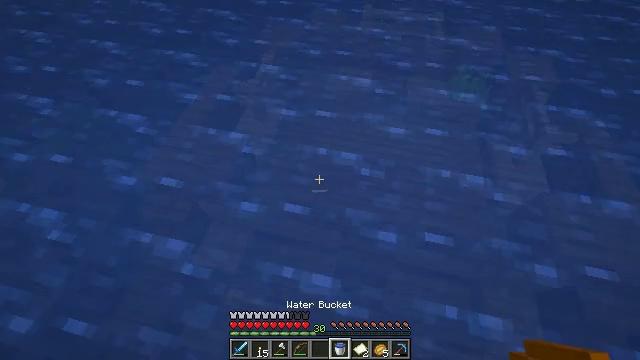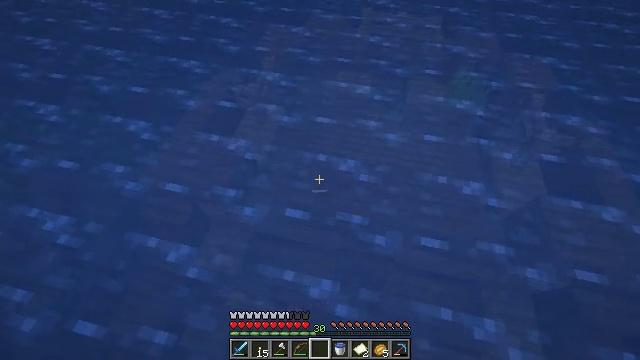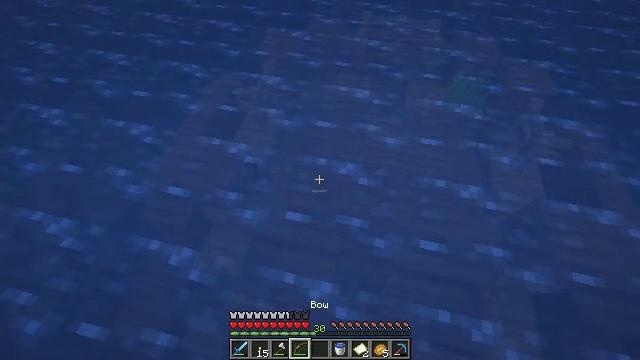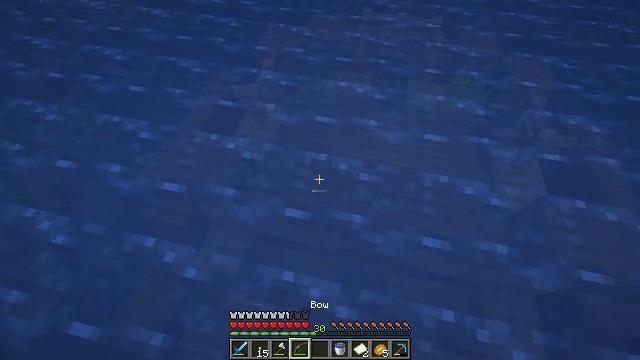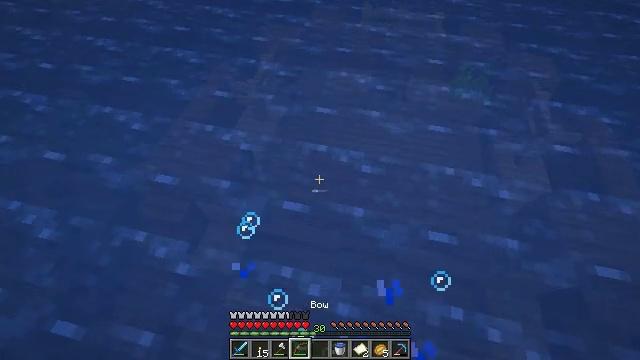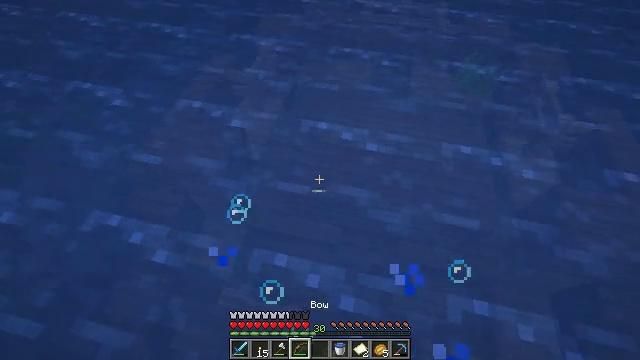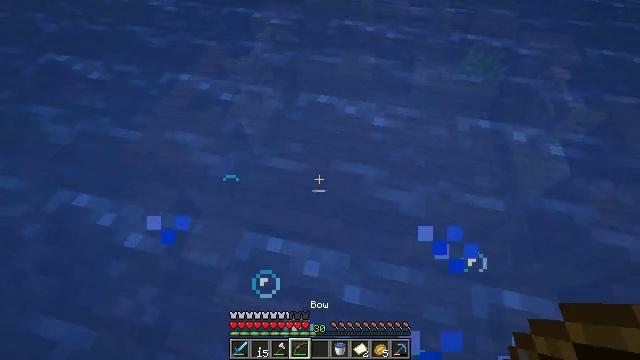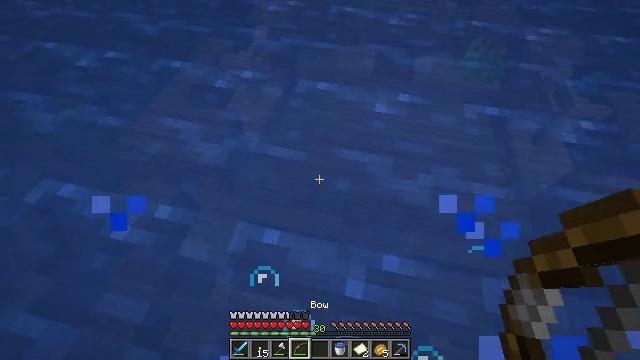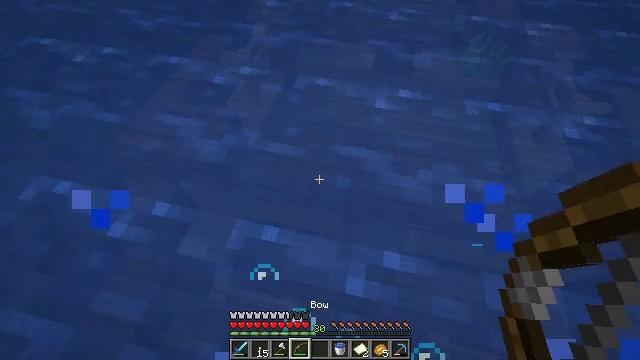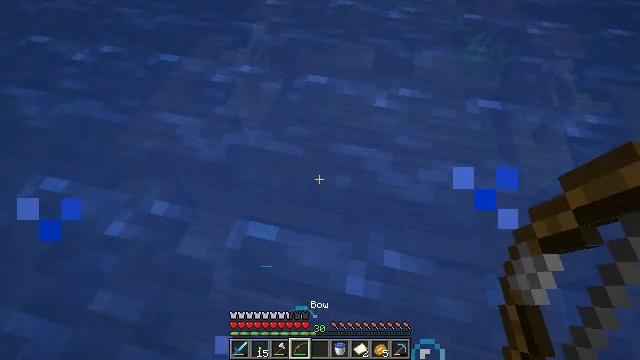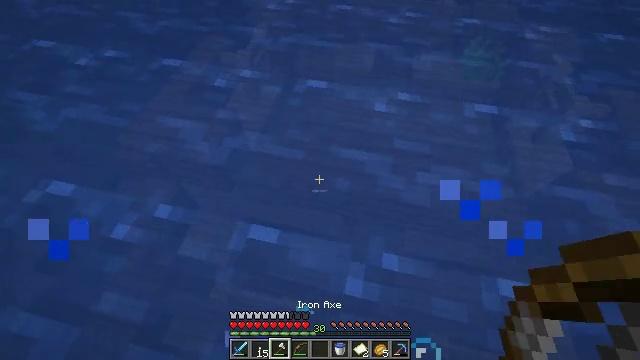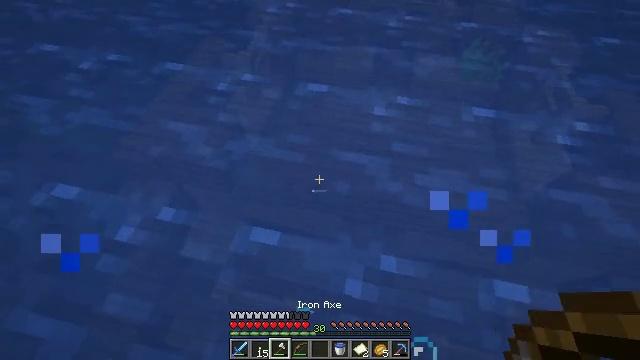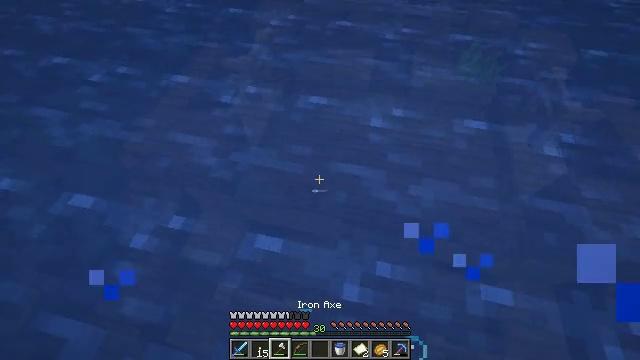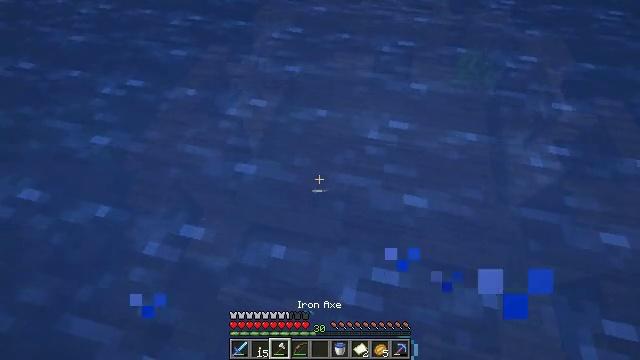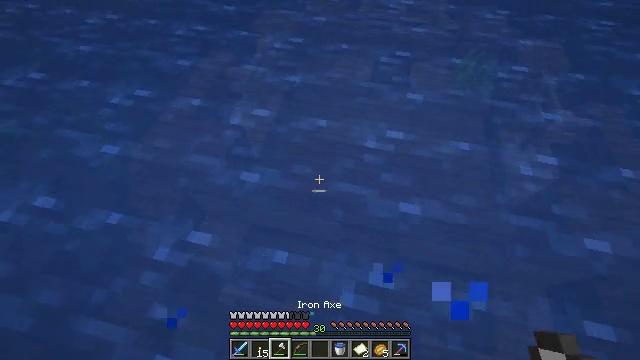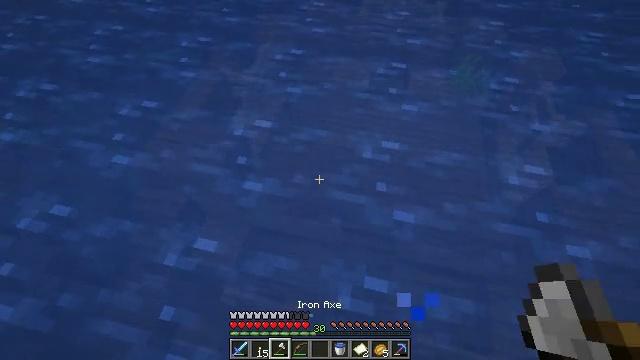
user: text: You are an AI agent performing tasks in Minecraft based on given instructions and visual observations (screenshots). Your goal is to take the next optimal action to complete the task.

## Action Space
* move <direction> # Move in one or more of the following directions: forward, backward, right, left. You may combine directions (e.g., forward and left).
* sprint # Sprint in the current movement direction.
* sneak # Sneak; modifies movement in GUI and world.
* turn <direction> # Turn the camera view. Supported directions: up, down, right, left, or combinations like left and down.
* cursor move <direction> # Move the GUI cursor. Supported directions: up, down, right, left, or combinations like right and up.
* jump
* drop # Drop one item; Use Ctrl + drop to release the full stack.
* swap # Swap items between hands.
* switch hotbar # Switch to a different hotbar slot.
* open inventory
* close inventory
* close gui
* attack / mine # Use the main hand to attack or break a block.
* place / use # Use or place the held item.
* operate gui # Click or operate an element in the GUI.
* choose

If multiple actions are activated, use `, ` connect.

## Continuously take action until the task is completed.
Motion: motion action
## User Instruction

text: Break the spruce slab from a structure.
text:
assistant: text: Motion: jump
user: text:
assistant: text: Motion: jump
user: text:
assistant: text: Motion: jump
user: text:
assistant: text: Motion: jump
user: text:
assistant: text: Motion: jump
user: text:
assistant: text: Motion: jump
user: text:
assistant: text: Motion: jump
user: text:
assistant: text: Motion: jump
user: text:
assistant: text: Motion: jump
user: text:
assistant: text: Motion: jump
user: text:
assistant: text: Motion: jump
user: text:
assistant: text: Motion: jump
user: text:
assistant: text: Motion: jump
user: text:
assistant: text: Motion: jump
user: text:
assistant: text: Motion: move right, jump
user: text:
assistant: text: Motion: move right, jump
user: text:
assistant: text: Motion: move right, jump
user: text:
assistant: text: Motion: move right, turn right, jump
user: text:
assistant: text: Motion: move back and move right, turn right, jump
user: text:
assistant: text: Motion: move back and move right, jump
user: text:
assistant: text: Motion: move back and move right
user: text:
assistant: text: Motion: move back
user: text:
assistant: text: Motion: no_op
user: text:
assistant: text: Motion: no_op
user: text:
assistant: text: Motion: no_op
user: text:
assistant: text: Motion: no_op
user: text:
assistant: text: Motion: no_op
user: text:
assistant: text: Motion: move back
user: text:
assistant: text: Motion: move back and move left
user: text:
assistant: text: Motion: move back and move left